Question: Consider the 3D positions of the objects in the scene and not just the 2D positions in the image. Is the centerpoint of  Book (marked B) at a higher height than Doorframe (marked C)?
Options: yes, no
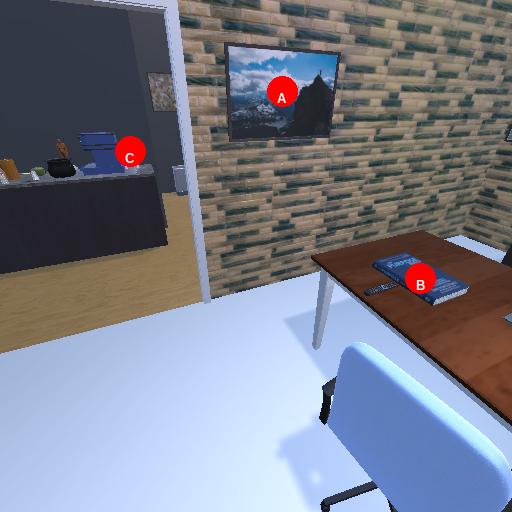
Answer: yes